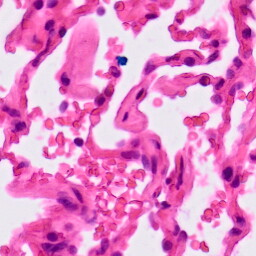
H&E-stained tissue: Lung